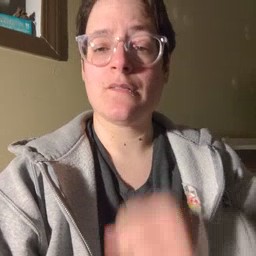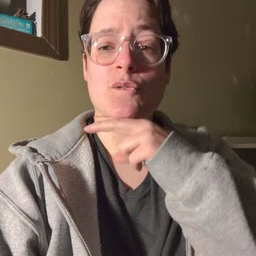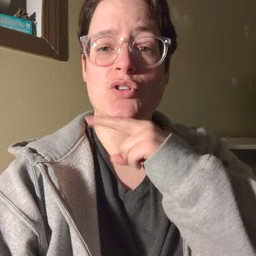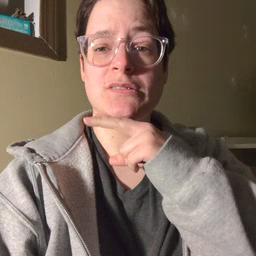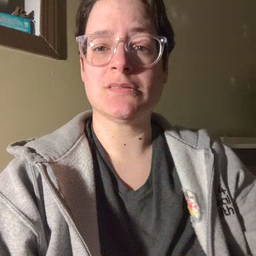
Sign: frog